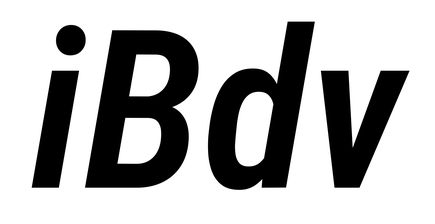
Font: Roboto-Italic_Condensed_SemiBold_Italic